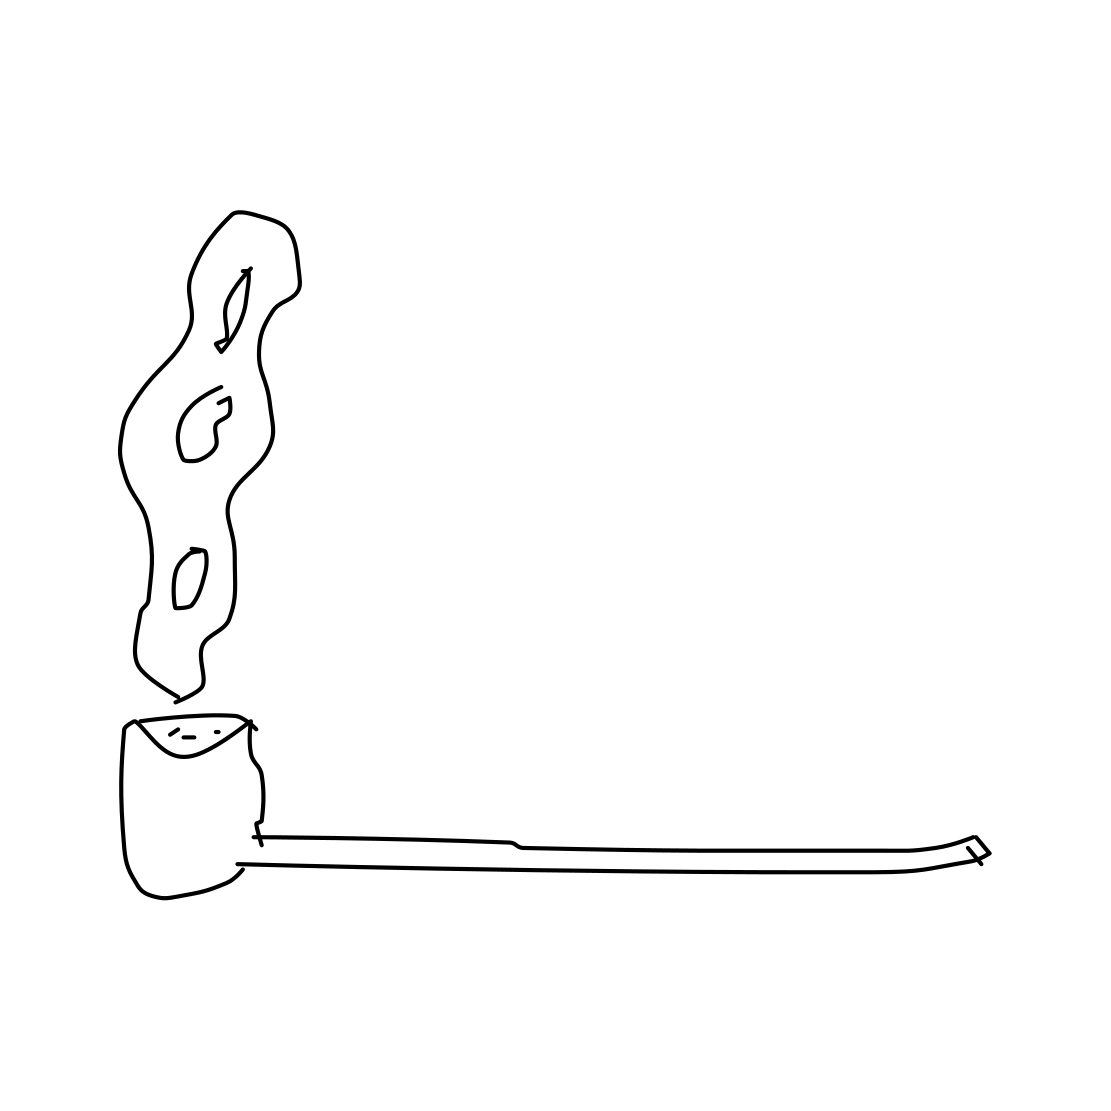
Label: pipe (for smoking)